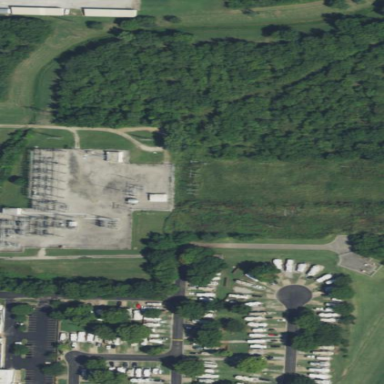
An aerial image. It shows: Distribution substation surrounded by chain link fence.